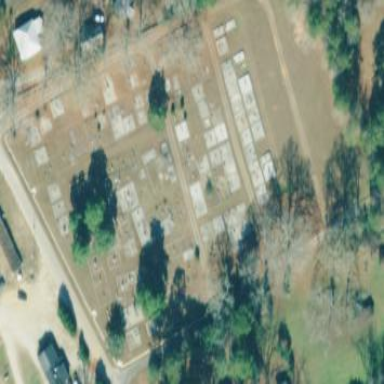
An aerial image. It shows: Cemetery.